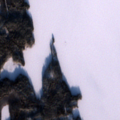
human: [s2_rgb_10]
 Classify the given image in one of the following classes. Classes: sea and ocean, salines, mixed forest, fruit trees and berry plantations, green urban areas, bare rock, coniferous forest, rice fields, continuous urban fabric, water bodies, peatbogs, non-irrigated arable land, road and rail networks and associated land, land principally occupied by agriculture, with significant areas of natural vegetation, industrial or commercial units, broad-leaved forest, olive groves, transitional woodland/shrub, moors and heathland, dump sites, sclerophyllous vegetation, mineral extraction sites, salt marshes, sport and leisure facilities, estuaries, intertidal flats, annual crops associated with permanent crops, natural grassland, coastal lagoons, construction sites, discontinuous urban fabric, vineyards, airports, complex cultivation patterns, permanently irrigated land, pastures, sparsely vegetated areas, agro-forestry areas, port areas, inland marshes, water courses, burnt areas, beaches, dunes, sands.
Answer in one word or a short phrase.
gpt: coniferous forest, mixed forest, water bodies